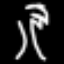
Label: palm tree